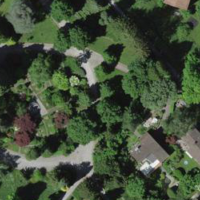
EUNIS habitat code: 53
Species observed at this site:
Allium ursinum
Ranunculus auricomus
Ajuga reptans
Hedera helix
Euonymus europaeus